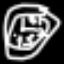
Label: clock